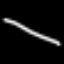
Label: line